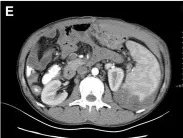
(E-H) Postoperative CT images of the pelvis and abdomen.
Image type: radiology (ct)